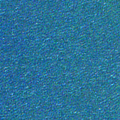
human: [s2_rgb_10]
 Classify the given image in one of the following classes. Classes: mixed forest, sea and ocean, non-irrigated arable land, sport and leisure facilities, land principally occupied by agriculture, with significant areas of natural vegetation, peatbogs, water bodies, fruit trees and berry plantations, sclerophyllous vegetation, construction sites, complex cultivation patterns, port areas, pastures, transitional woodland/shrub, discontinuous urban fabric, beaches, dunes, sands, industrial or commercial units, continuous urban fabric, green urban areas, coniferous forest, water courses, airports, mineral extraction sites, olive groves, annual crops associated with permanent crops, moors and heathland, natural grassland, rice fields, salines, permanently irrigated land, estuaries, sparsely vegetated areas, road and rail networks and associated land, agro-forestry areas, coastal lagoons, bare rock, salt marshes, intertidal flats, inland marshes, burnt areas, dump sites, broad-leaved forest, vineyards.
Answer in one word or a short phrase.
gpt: sea and ocean